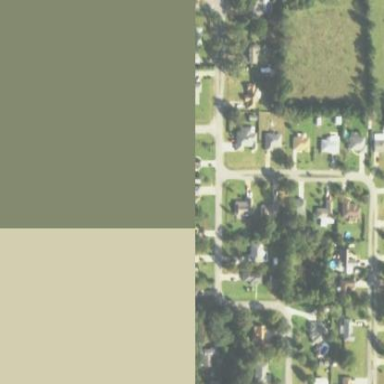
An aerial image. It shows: This residential area consists of single-family homes.